Question: in my 'Activity', I have a layout containing 3 'FrameLayout's, one at the top, one at the left and one at the "center".
Now, I sometimes only want to display one or two of them. Atm I am doing it this way:
'''
FrameLayout frame = (FrameLayout) findViewById(R.id.framelayout_menu_left);
frame.setVisibility(...);
frame = (FrameLayout) findViewById(R.id.framelayout_content);
frame.setVisibility(...);
frame = (FrameLayout) findViewById(R.id.framelayout_menu_top);
frame.setVisibility(...);
'''
However this can get really ugly results, e.g. when I switch the "content" 'Fragment' and hide the top and/or left 'FrameLayout'. It all starts flickering as the "content" 'Fragment' jumps to the top and/or left and only afterwards is replaced.
Also, I can obviously not navigate back to another setup, so is there any other way to do this?
Kind regards,
jellyfish
Maybe a little drawing makes my question clearer...

shows a Layout of 3 FrameLayouts containing 3 different Fragments. Each color represents one distinct Fragment.
Now what I want to do is to switch from to .
I am doing this by replacing the blue Fragment with the yellow Fragment via a 'FragmentTransaction'.
However, this still keeps the other Frames visible, so I hide them via the code above.
Now, 'Frame.setVisibility()' is called way before commit(), so in and the blue Fragment "jumps" to the left and the top and only afterwards (in ) is replaced with the yellow Fragment. This produces a nasty flickering.
As a workaround, I now hide all three FrameLayouts before the transaction and re-show the ones I need once the transaction has finished. But there still is the problem that I can't go back via the back button as this isn't a real transaction.
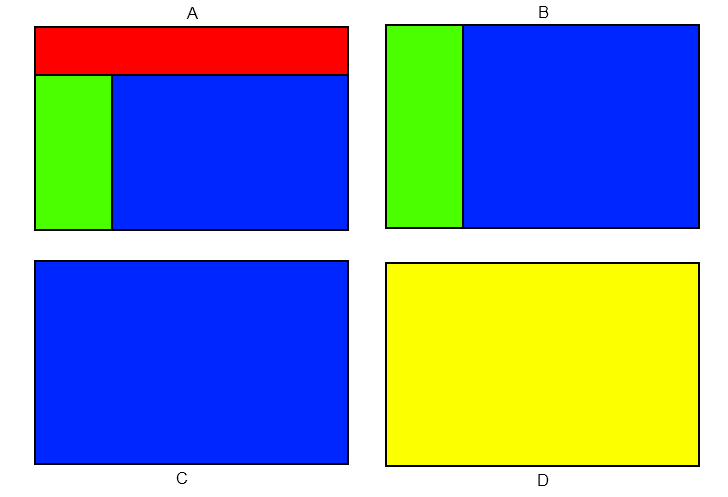
Answer: I would have two suggestions. Firstly, if you both add a fragment transition effect and do the visibility changes after the transaction, that would probably substantially reduce much of your flicker effect
'''
ft.setTransition(FragmentTransaction.TRANSIT_FRAGMENT_FADE);
'''
Secondly, I've simply given up on having the system manage the fragment stack for me -- it seems that this only works well with simple transactions. Override onBackPressed and do your own logic there.
--randy